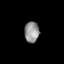
Tissue: lung
Cell type: Endothelial cells
Senescence score: 0.6349
Nuclear area (px): 304
Mean DAPI intensity: 144.6875